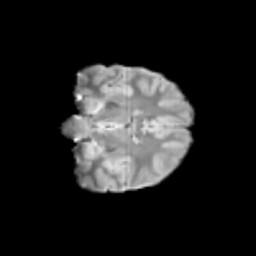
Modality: T2w
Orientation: coronal
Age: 11
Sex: female
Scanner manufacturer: siemens
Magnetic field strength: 3 T
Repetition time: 3.8 s
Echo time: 0.07 s